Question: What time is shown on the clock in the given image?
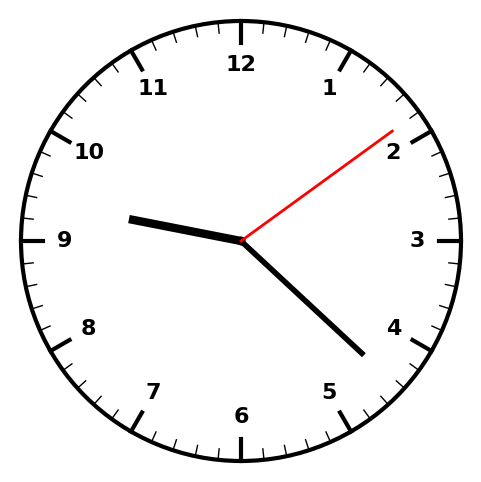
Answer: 09:22:09